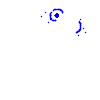
Particle: kaon